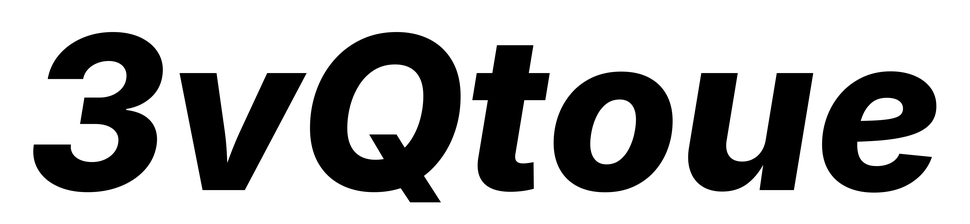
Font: Inter-Italic_ExtraBold_Italic